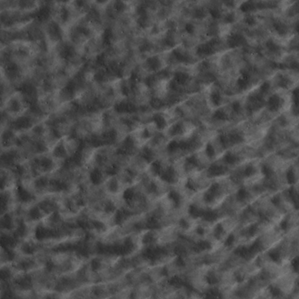
Label: non_frost